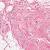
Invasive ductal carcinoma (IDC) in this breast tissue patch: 0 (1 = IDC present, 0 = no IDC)